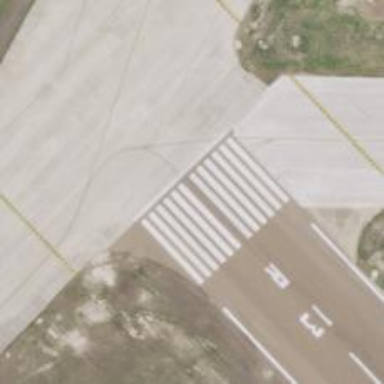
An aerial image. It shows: Runway surface made of asphalt at airport.